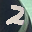
Label: 2